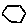
Label: hexagon